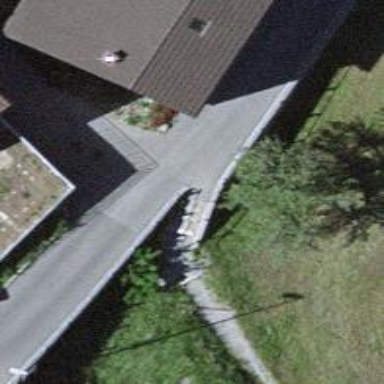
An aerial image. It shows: Set of steps on the road.